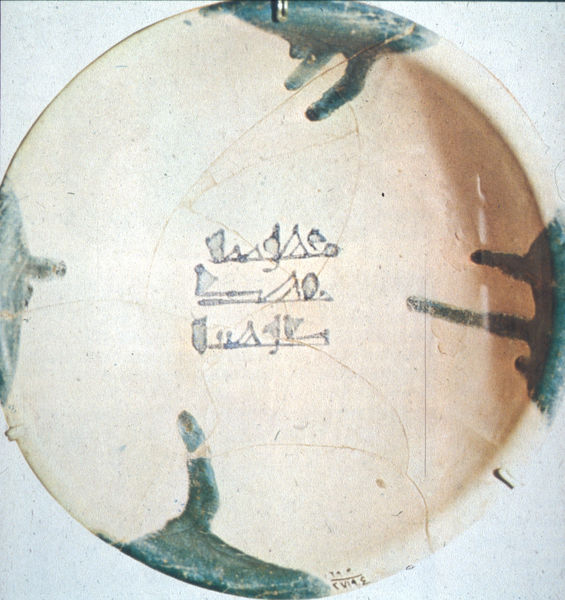
Titel: Keramik aus Samarra (glasiert)
Künstler: unbekannt
Institution: unbekannt
Schlagwörter: blau, flügel, schatten, weiß, gelb, grün, blumen, grau, hintergrund, mitte, schmuck, schwarz, türkis, vordergrund, zeichen, beige, malerei, ornament, alt, schale, schüssel, teller, signatur, spiegelung, boden, drei, girlande, locken, rosa, schön, kreis, rund, umrandung, keramik, ton, sprung, schrift, fahne, laufen, abstrakt, flächen, risse, farbe, weis, rand, blue, white, essen, dick, nasen, old, glanz, metall, vase, schriftzeichen, reflexion, bemalt, foto, fotografie, oben, photographie, vier, halterung, außen, gefäß, buch, porzellan, symmetrisch, schlicht, schälchen, geschirr, scheibe, kugel, pinsel, gravur, tinte, photo, flecken, flöte, singen, blaugrün, griechisch, zentral, adern, griechenland, schlangen, fleckig, fresko, auslaufen, farbverlauf, kreisförmig, putten, globus, figürlich, gün, verlaufen, glasiert, glasur, verlauf, persien, tropfen, wiederholung, nummer, statue, symbole, gebrauchsgegenstand, klassisch, ägyptisch, ägypten, eierschale, kratzer, riss, ancient, attika, archäologie, inscription, rhythmus, mittig, farbverläufe, splitter, sprünge, colour, drip, paint, diskus, ritzung, gesprungen, kufi, mesopotamien, erdteile, attisch, babylonien, glyphen, hellas, hellenisch, heruntergelaufen, hieroglyphen, hiroglyphen, hyroglyphen, keilschrift, klammer, klammern, kraquelee, krater, nabel der welt, reisse, sassinidisch, toin, plate, scherz, text, pole, bowl, pour, furniture, ornament#, clay, teal, damaged, cracked, porcelin, utensil, kaeramik, hyroglyphe, idk man, wait no, forgot the word